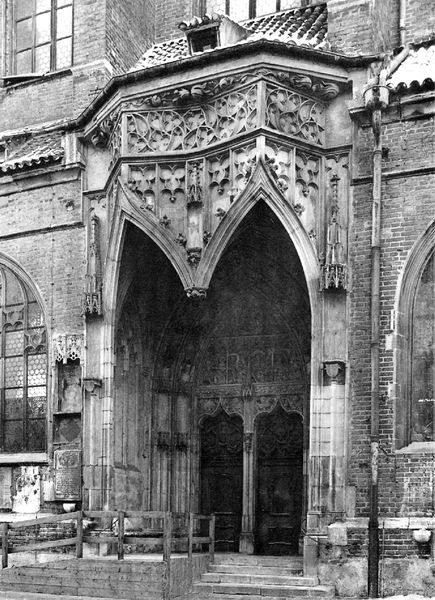
Titel: Westliches Nordportal von St. Martin in Landshut
Standort: Landshut, St. Martin (EU - D - Bayern)
Schlagwörter: fenster, säulen, tür, ornament, architektur, kirche, gotik, türen, zwei, backstein, türe, treppe, treppen, gris, ornamente, geländer, stufen, tor, eingang, dom, regenrinne, kathedrale, fries, portal, sims, gesims, maison, pforte, spitzbogen, spitzbögen, gothik, blasen, verzierungen, masswerk, fenêtre, architecture, arche, entrée, porte, gothique, église, wiederaufbau, nachkriegszeit, potal, kirchenportal, ancien, he, säulen-stufen-portal